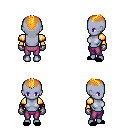
a pixel art fantasy rpg character, female body template, dark elf, purple skin, gold arm armor, magenta pants, light blonde short mohawk hairstyle, metal gloves, black slippers, four views (front, back, left, right), 2x2 character sprite sheet, small pixel art, hard edges, no anti-aliasing